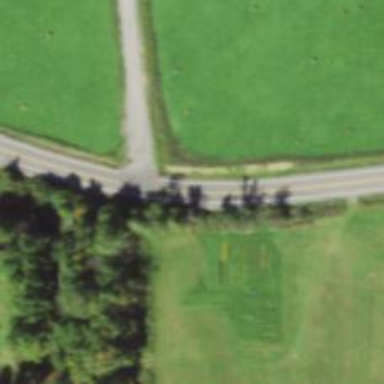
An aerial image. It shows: Asphalt road classified as primary highway.